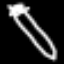
Label: pencil